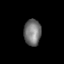
Tissue: lung
Cell type: Fibroblasts
Senescence score: 0.1879
Nuclear area (px): 440
Mean DAPI intensity: 117.618